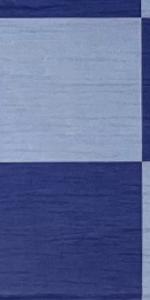
Label: Empty